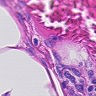
Metastatic tissue present: no